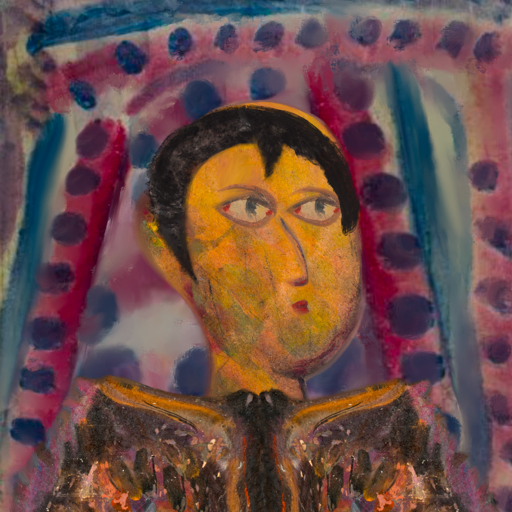
Background: HillGirl, Head And Neck Side: Gypsy_Mother, Face Side: GypsyMother, Bust: Gypsy_Queen, Hair Side: Roy_Bahadur, Head Accessory: Blank, Second Necklace: Blank, Necklace: Blank, Baby: Blank